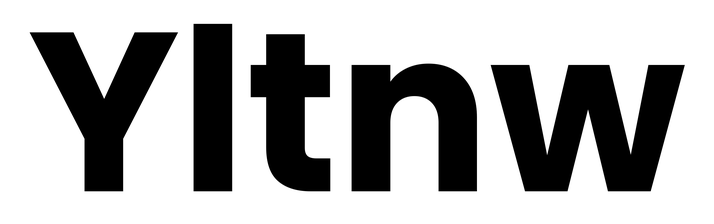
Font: Poppins-Bold